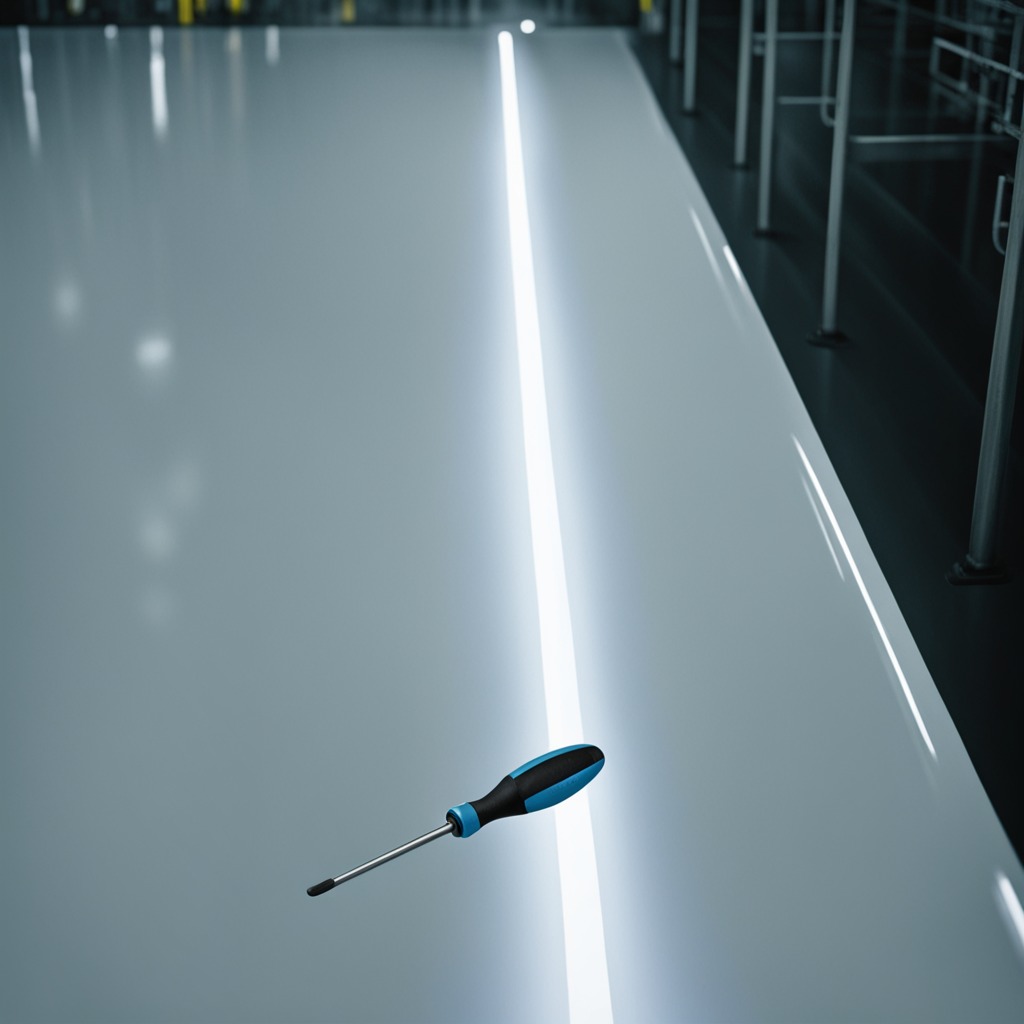
A screwdriver is lying on a table in a ship maintenance bay.